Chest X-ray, AP view. Patient: 56 years old, sex F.
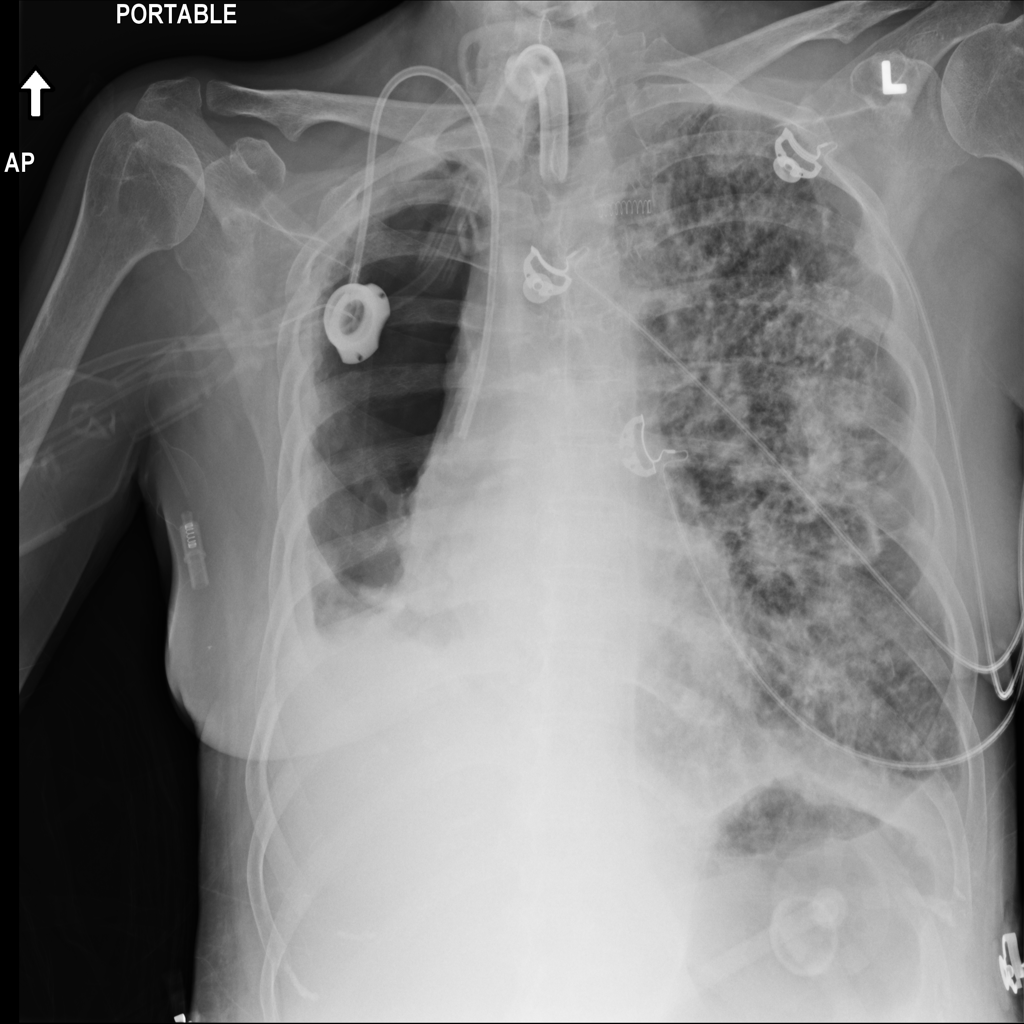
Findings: Atelectasis, Effusion, Nodule